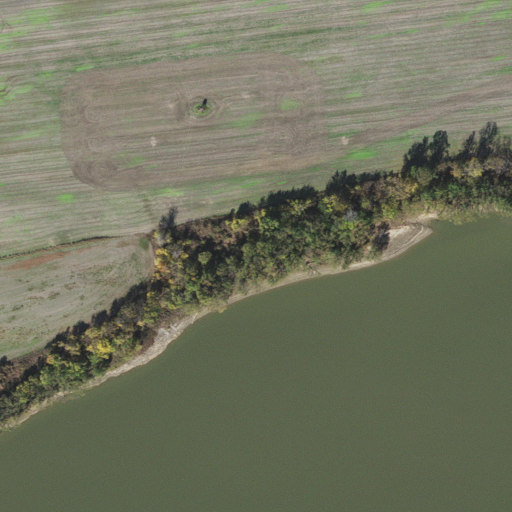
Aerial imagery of levee in Arkansas named Porter Lake Revetment containing cultivated crops, open water, mixed forest, and herbaceous wetlands